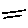
Label: line